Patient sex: F
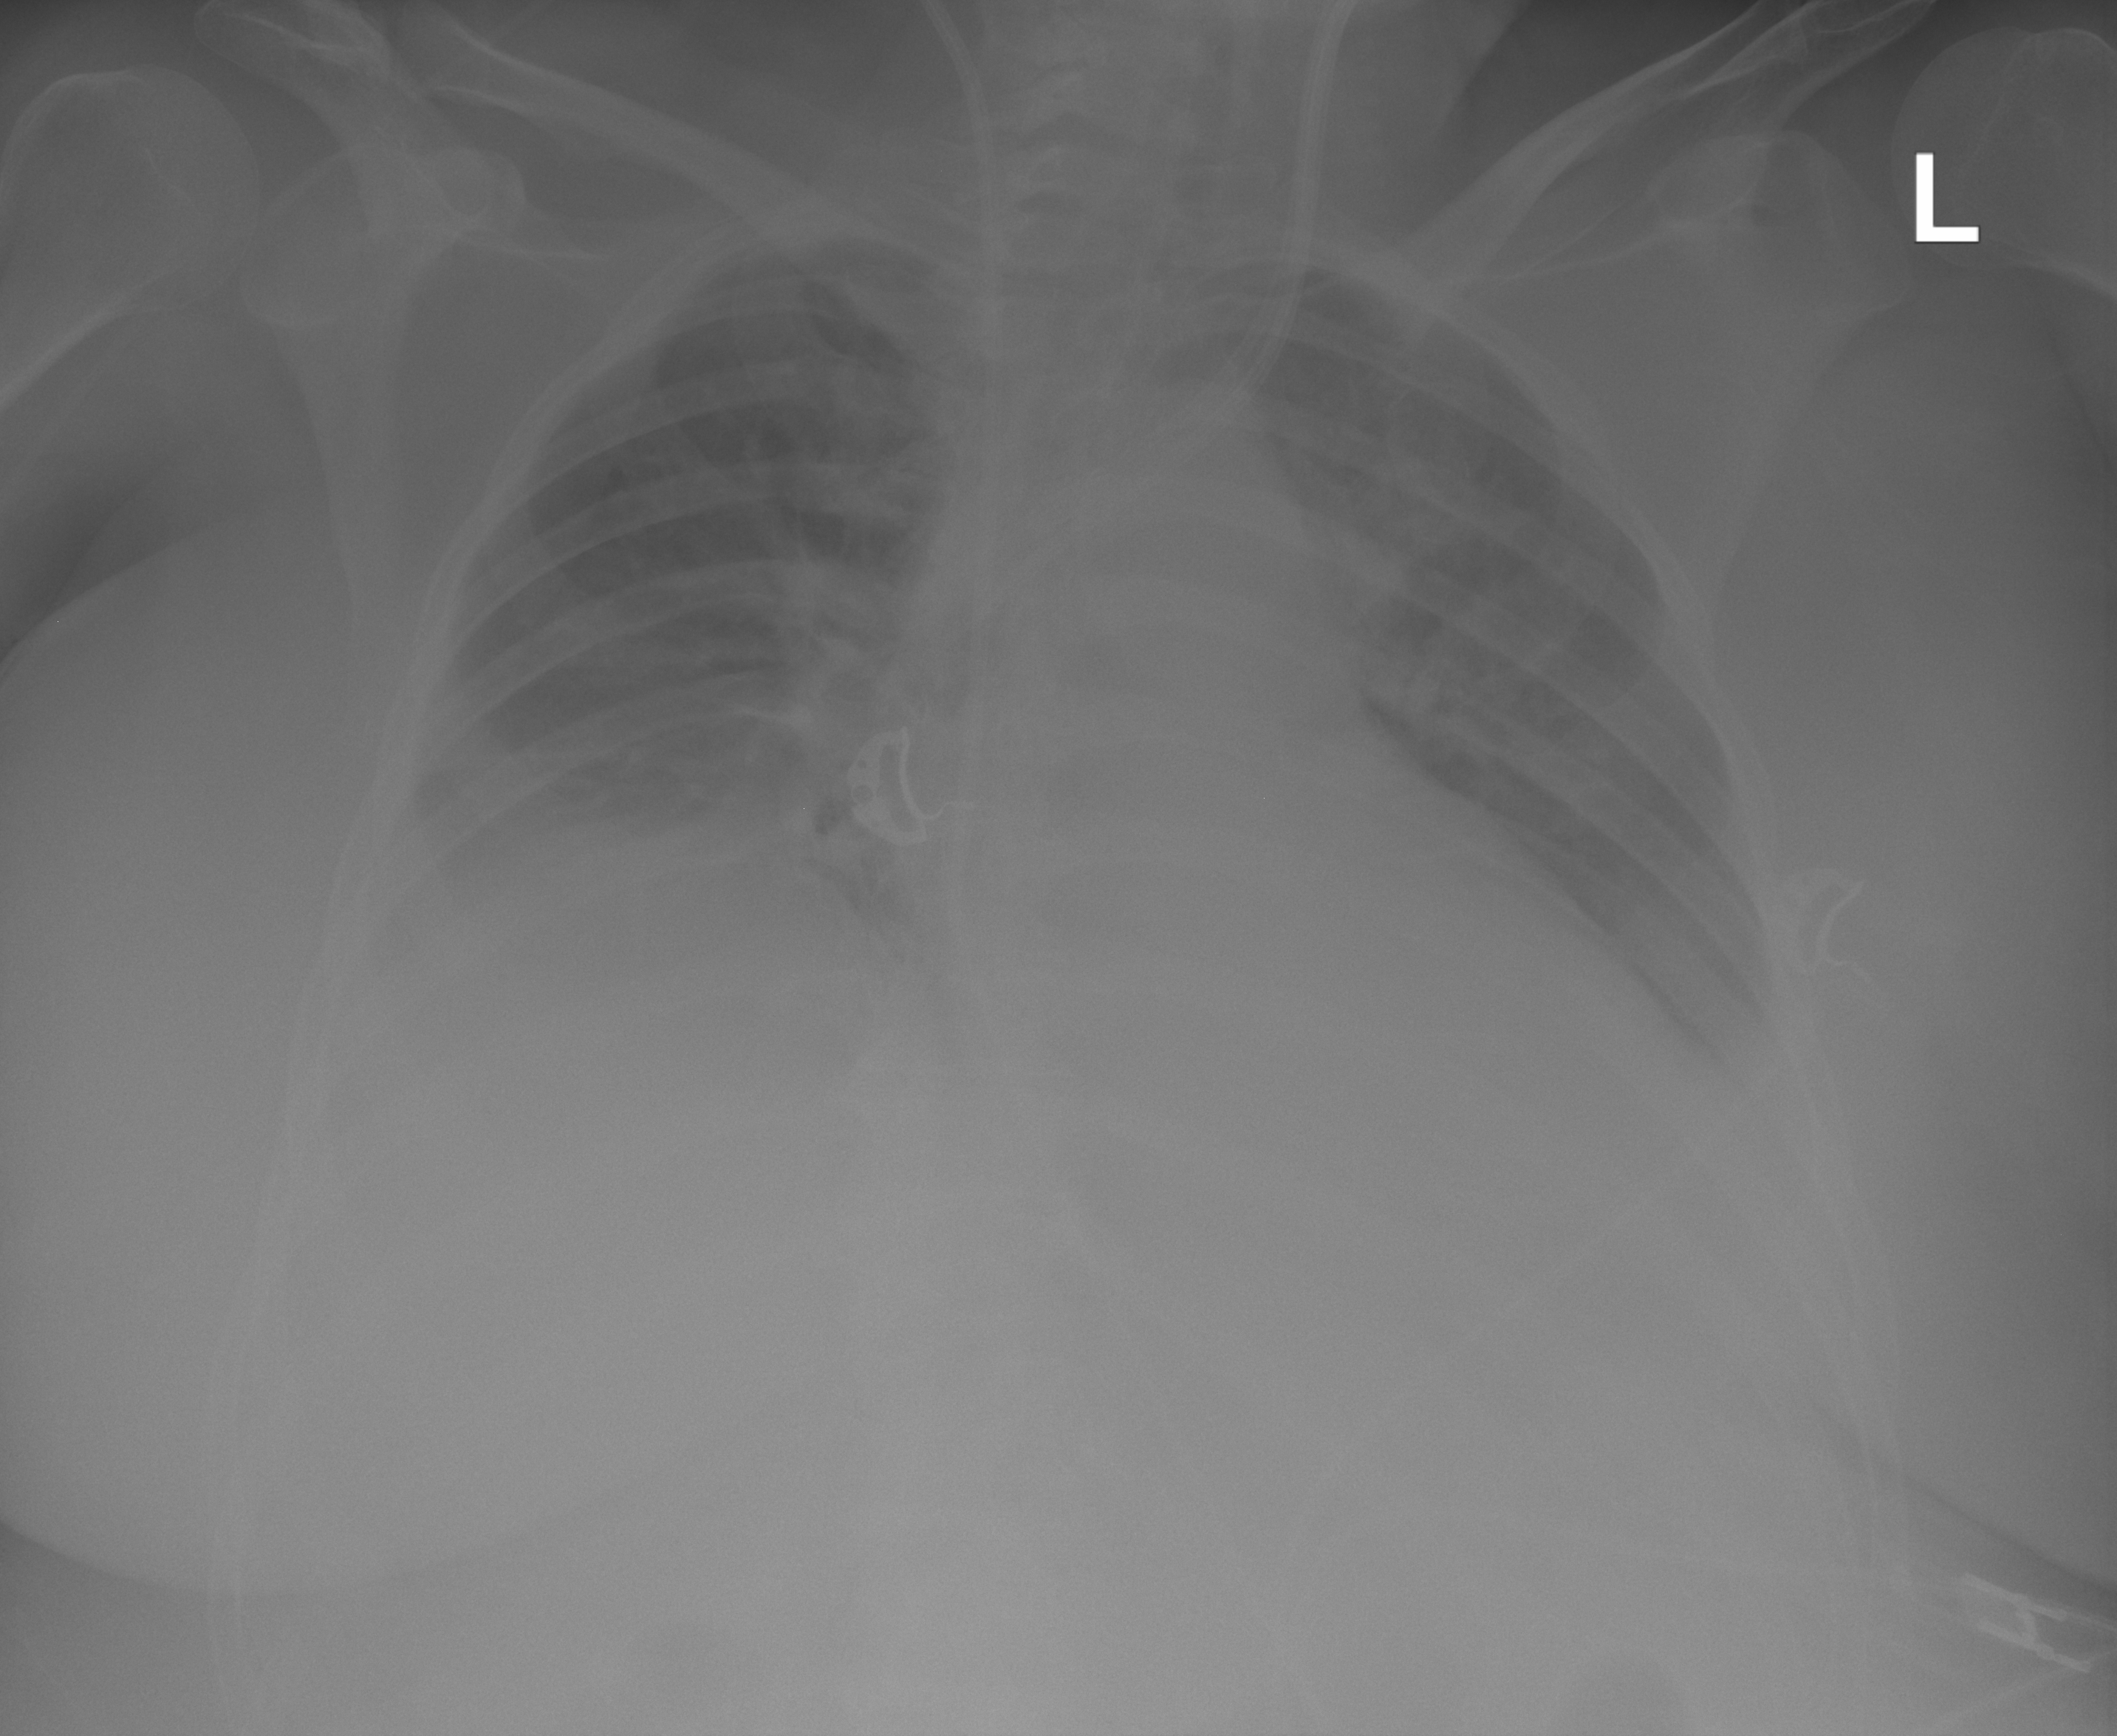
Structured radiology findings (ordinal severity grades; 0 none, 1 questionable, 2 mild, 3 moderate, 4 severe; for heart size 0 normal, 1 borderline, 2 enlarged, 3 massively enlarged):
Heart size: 2
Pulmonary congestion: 2
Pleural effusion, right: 2
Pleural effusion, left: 0
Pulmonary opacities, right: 0
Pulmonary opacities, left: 0
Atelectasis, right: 0
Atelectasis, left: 0